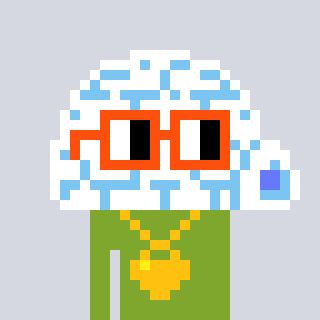
a pixel art character with square orange glasses, a igloo-shaped head and a slimegreen-colored body on a cool background